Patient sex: F
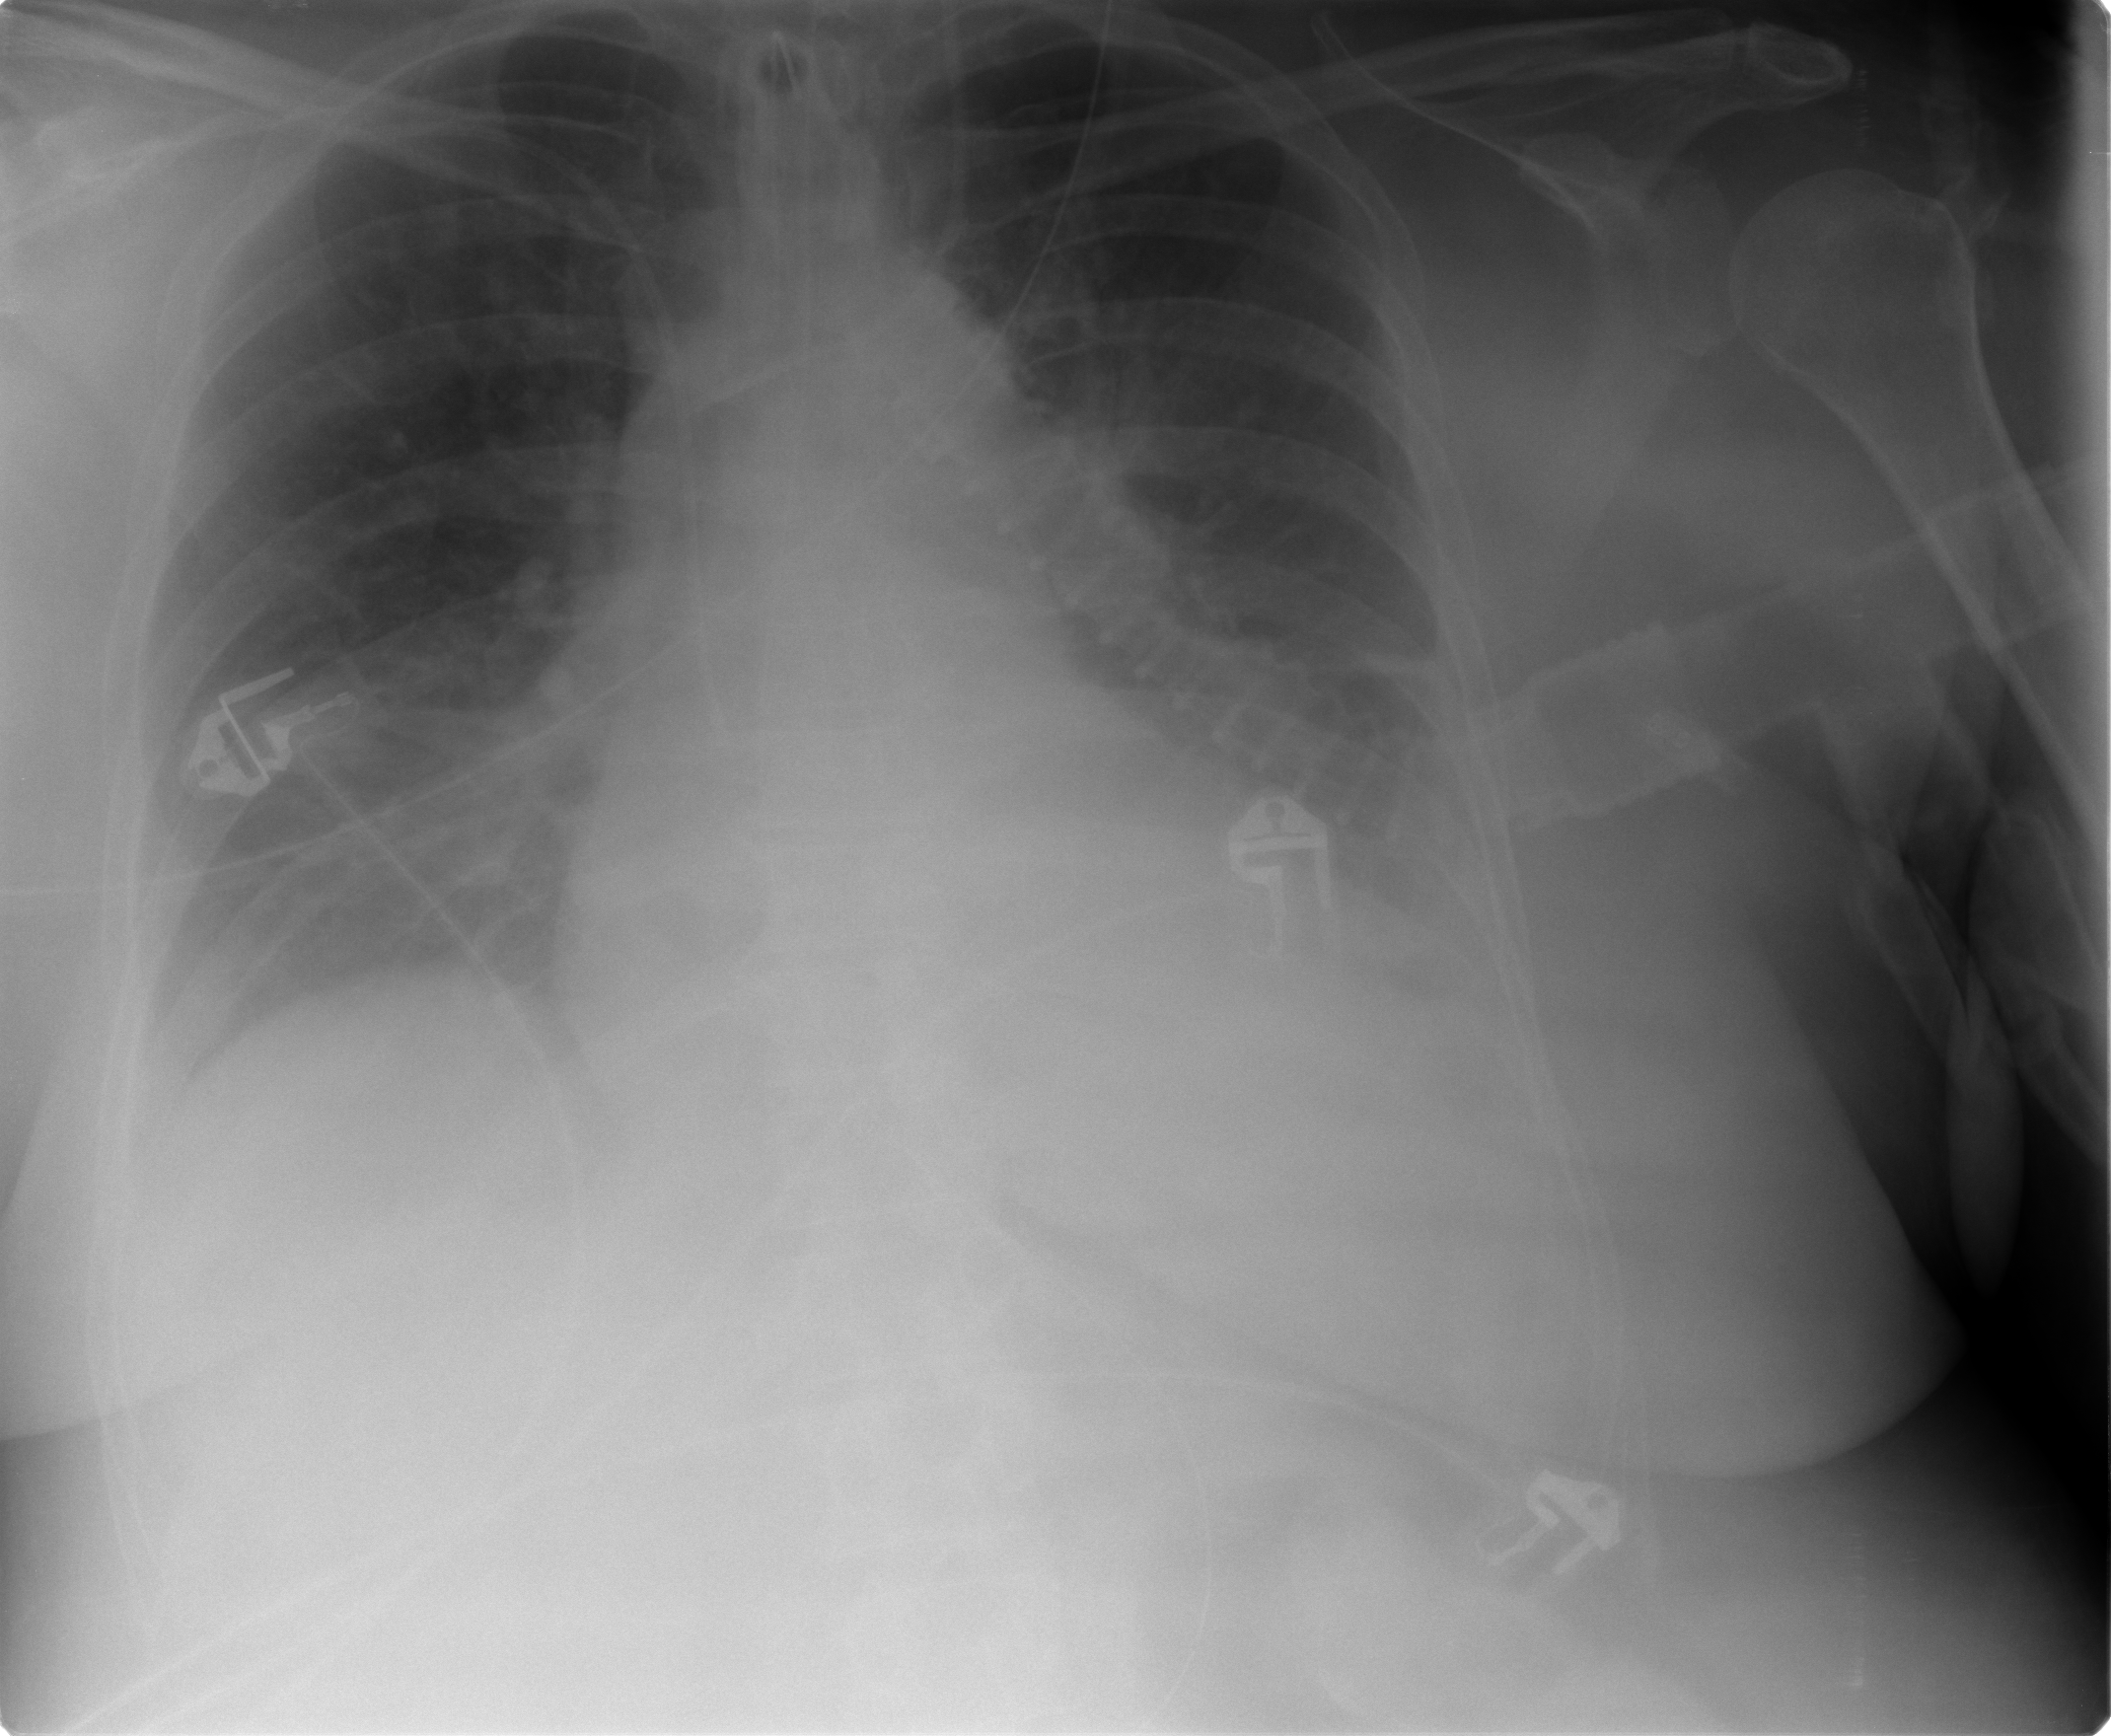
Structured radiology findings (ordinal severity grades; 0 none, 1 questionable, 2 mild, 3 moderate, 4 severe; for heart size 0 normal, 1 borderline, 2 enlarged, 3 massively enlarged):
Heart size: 1
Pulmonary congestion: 2
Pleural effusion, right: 2
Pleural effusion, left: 2
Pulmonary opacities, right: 1
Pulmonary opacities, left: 1
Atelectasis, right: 2
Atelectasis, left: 2